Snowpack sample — Loveland Pass, Silver Plume, Colorado, USA (12/14/25, 10:50 AM MST)
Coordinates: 39.664, -105.882
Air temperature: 36 °F
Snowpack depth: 67 cm
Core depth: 10 cm
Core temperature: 50 °F
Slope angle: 6°, slope face: 326°
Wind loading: low
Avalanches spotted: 0
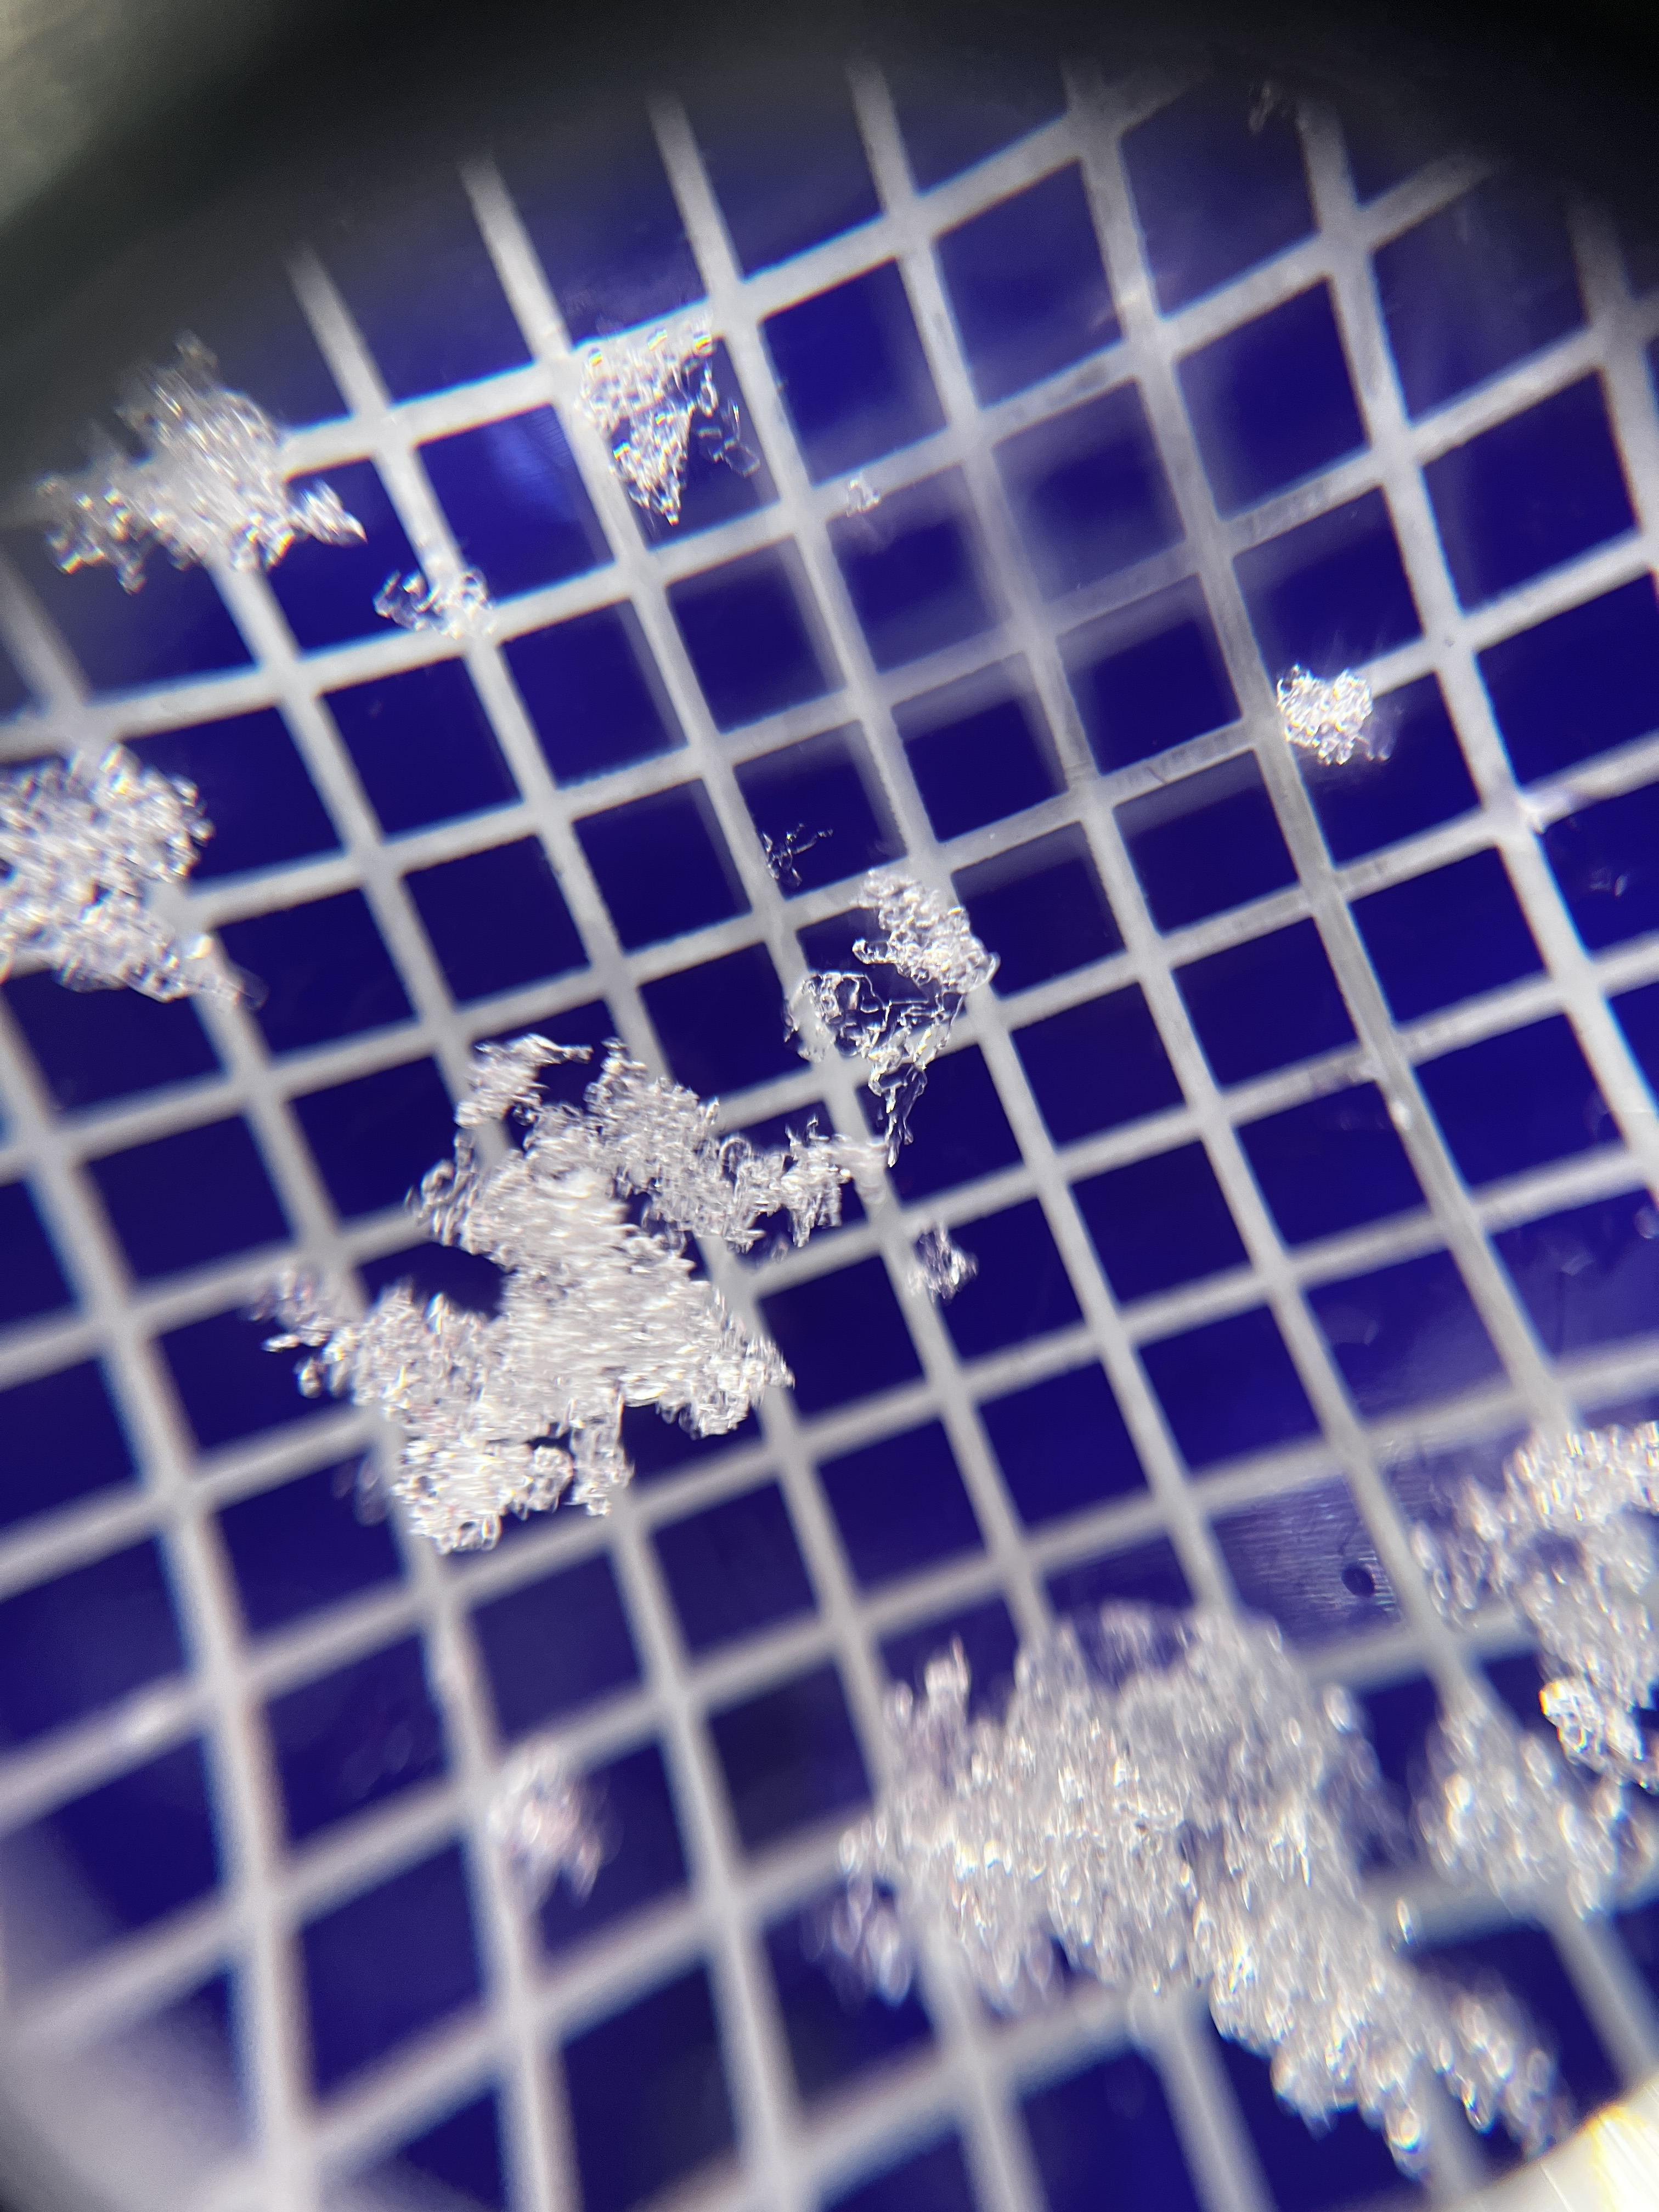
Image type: magnified_profile
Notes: No avalanches spotted, very late start to the season with minimal snowpack